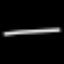
Label: line